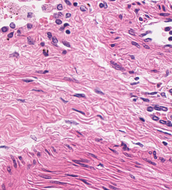
Tumor epithelial tissue: no
Tumor-associated stroma tissue: yes
Normal tissue: no